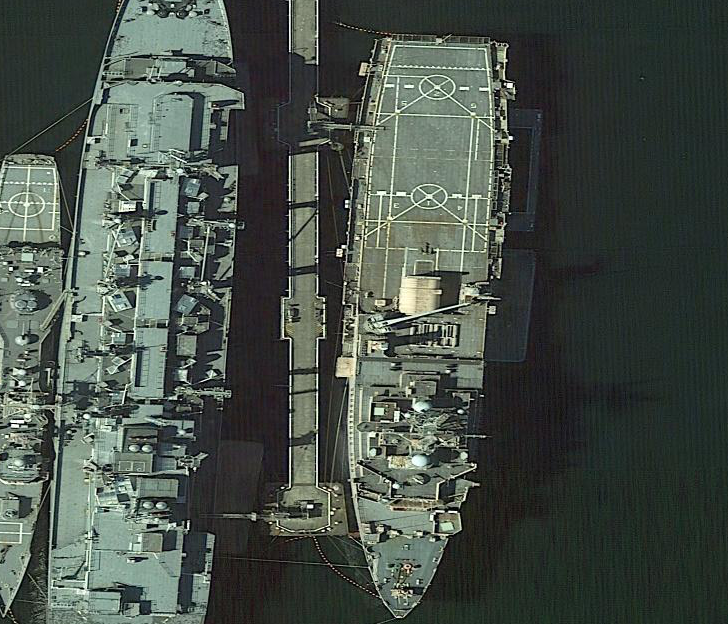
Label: combat